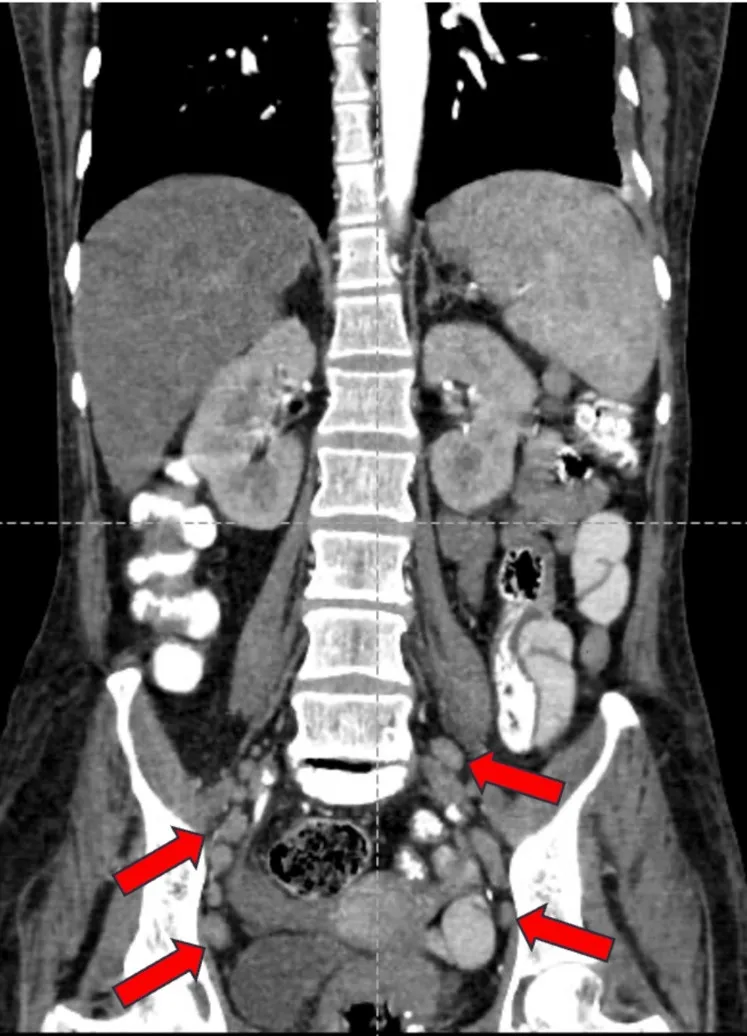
CECT-AP reformatted coronal section showing enhancing lymph nodes along bilateral iliac vessels shown by the red arrows. . CECT-AP: contrast-enhanced computed tomography of the abdomen and pelvis.
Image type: radiology (ct)